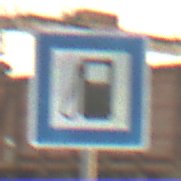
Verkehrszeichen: Tankstelle
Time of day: SunriseSunset
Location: Outdoor (Suburban)
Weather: PartlyCloudy
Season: NotSpecified
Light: Natural